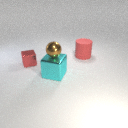
small brown metal sphere above large cyan metal cube